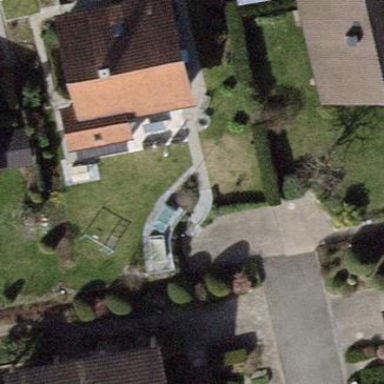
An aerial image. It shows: Detached building with gabled roof.